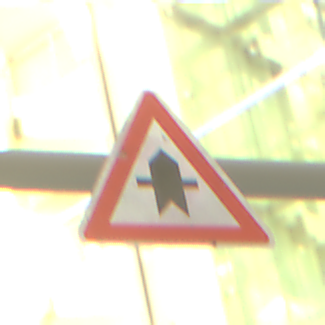
Verkehrszeichen: Vorfahrt
Umgebung: Outdoor, Urban
Tageszeit: Night
Wetter: PartlyCloudy
Licht: Artificial
Jahreszeit: NotSpecified
Kontrast: HighContrast